Chest X-ray. View position: AP
Patient age: 38
Patient sex: M
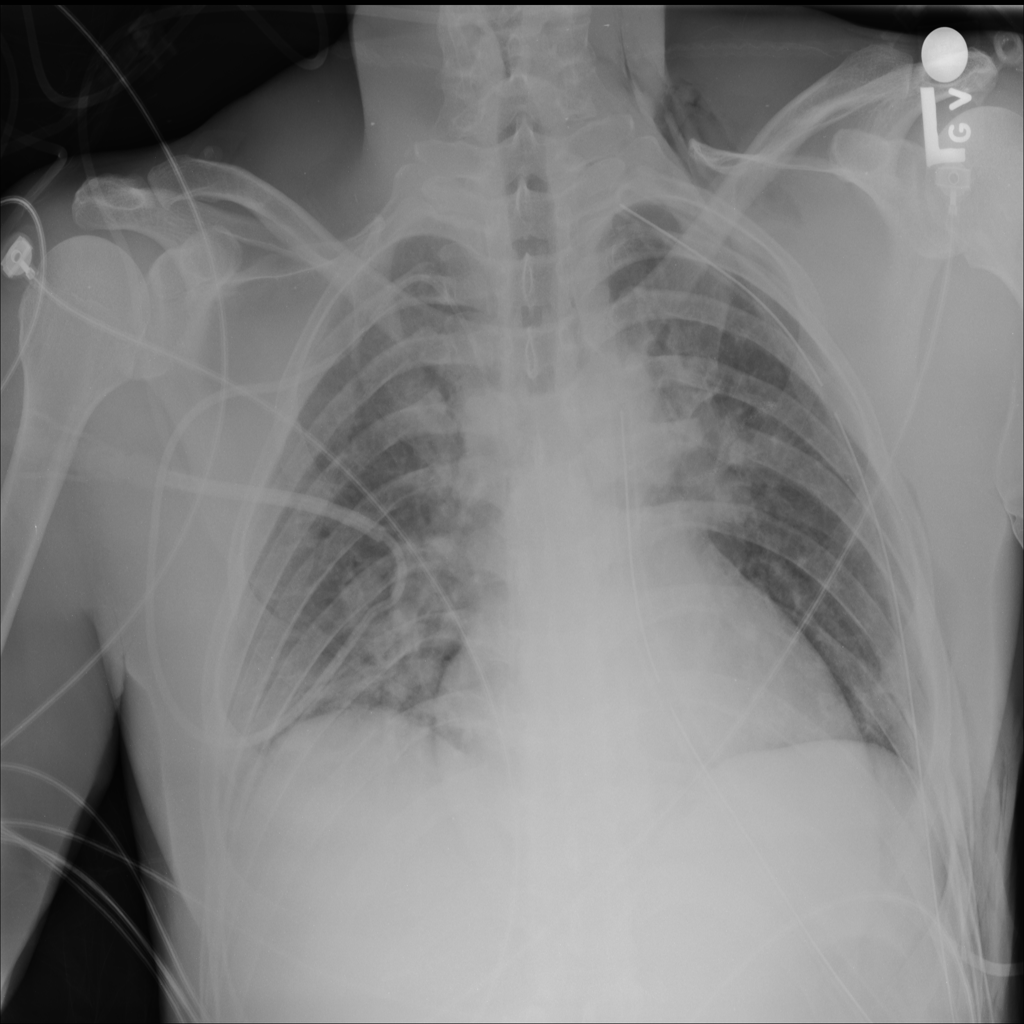
Finding: Pneumothorax